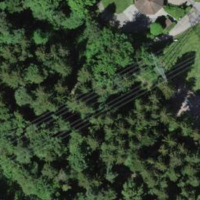
EUNIS habitat code: 44
Species observed at this site:
Aruncus dioicus
Cornus sanguinea
Corylus avellana
Prunus padus